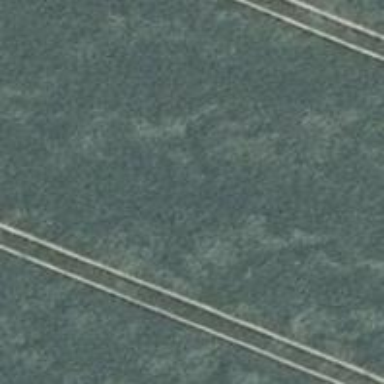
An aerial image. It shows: Power pole.